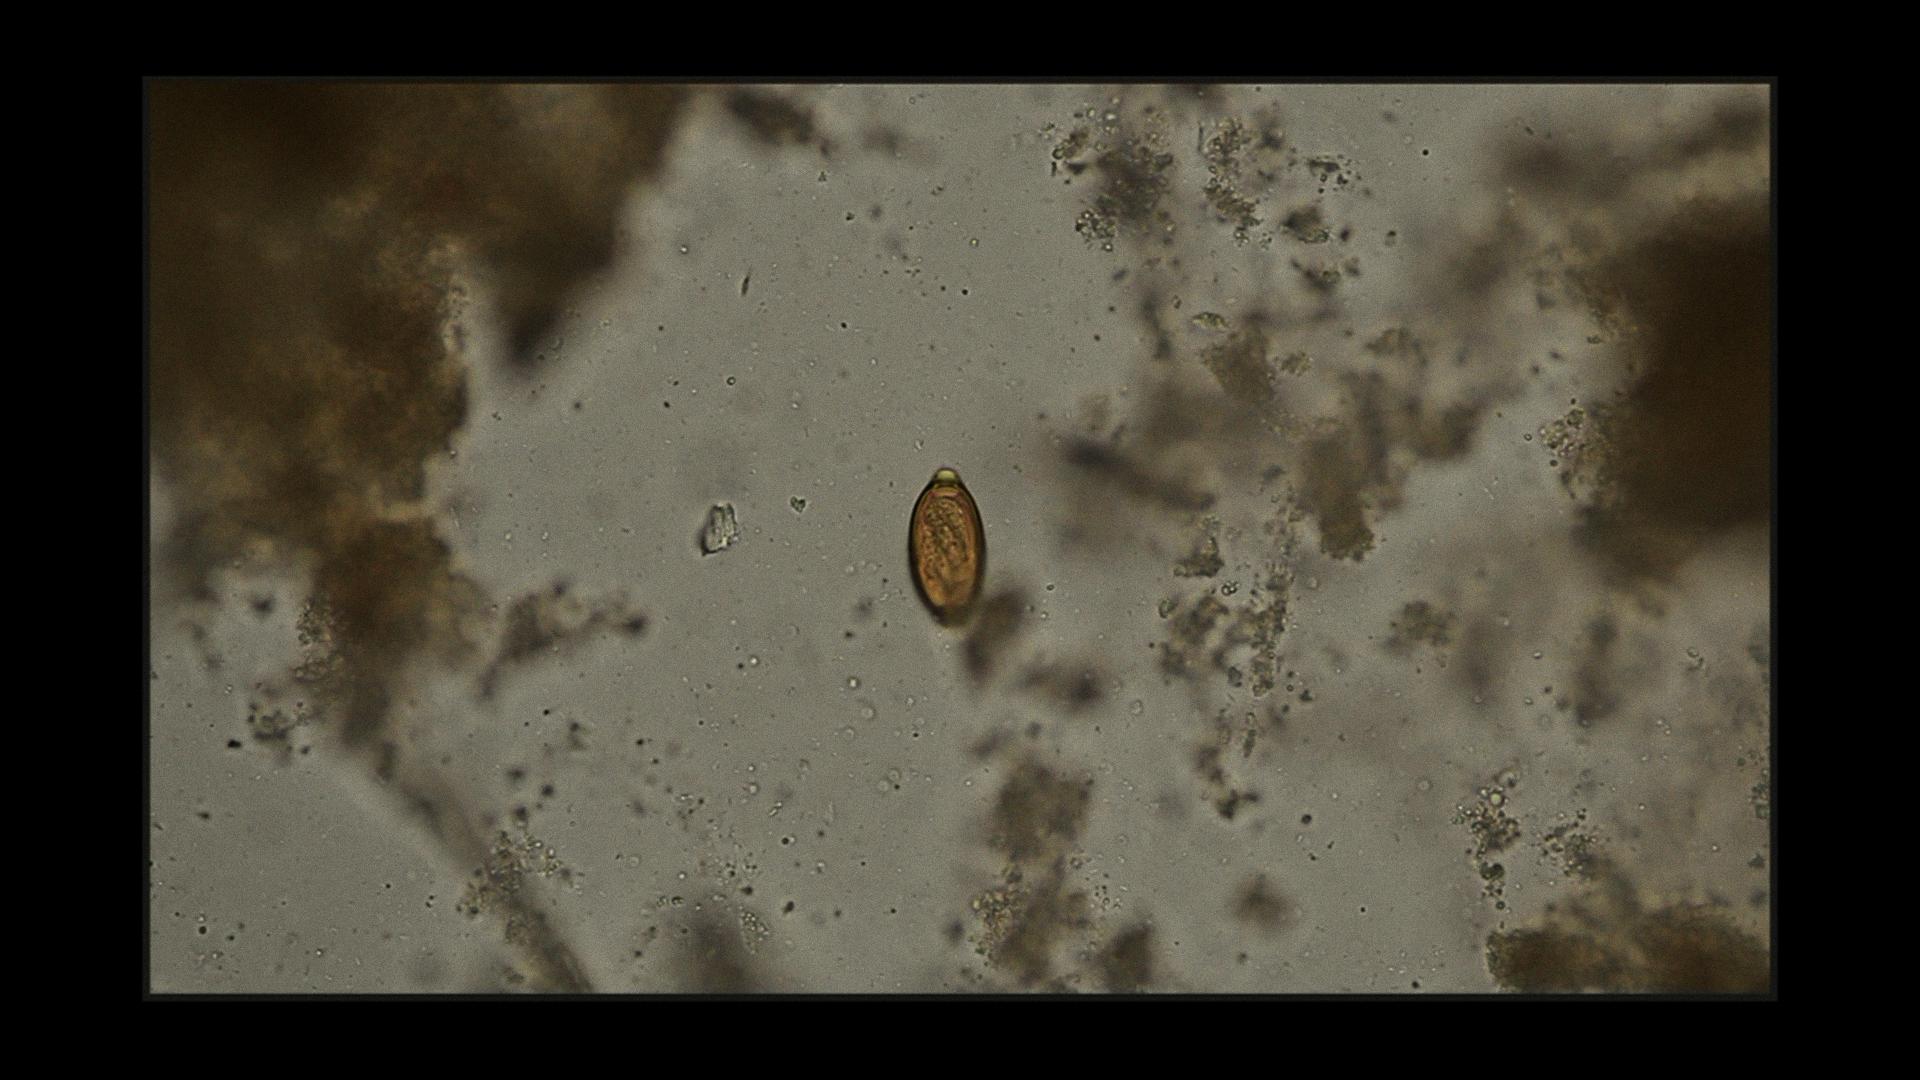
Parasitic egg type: Trichuris trichiura